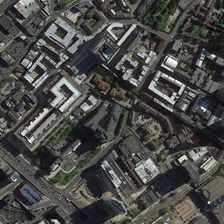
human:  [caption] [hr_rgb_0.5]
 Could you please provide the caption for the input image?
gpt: many buildings are in a commercial area .

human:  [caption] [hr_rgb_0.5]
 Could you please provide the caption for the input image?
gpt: many buildings are in a commercial area .

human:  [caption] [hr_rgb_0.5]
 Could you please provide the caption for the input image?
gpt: many buildings are in a commercial area .

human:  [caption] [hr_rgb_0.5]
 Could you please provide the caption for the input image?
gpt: many buildings are in a commercial area .

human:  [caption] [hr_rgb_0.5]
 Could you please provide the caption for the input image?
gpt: many buildings are in a commercial area .